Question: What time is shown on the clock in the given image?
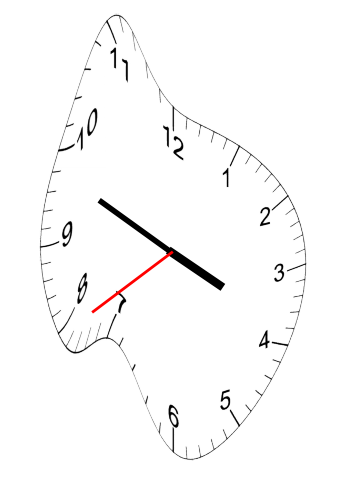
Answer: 03:48:39